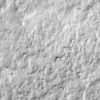
Label: not_dusty